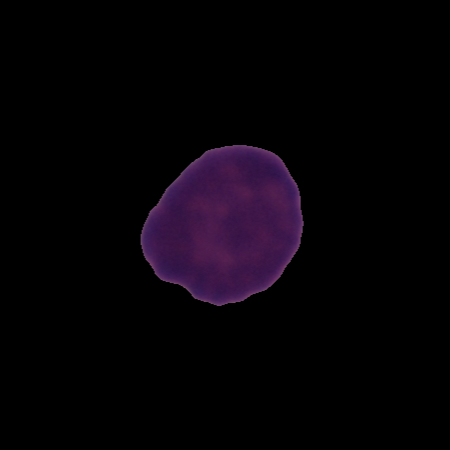
Label: healthy